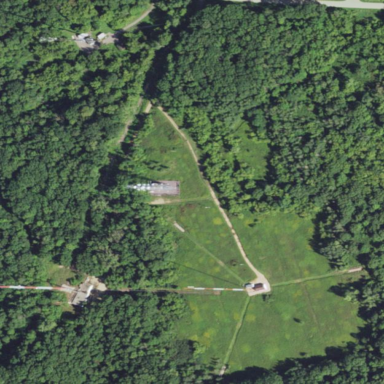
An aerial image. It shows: Communications tower.